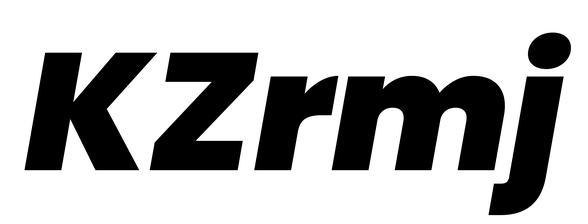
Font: Poppins-BlackItalic